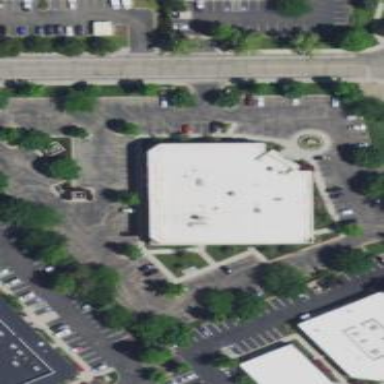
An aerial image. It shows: Commercial building.